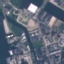
Land use / land cover class: Industrial